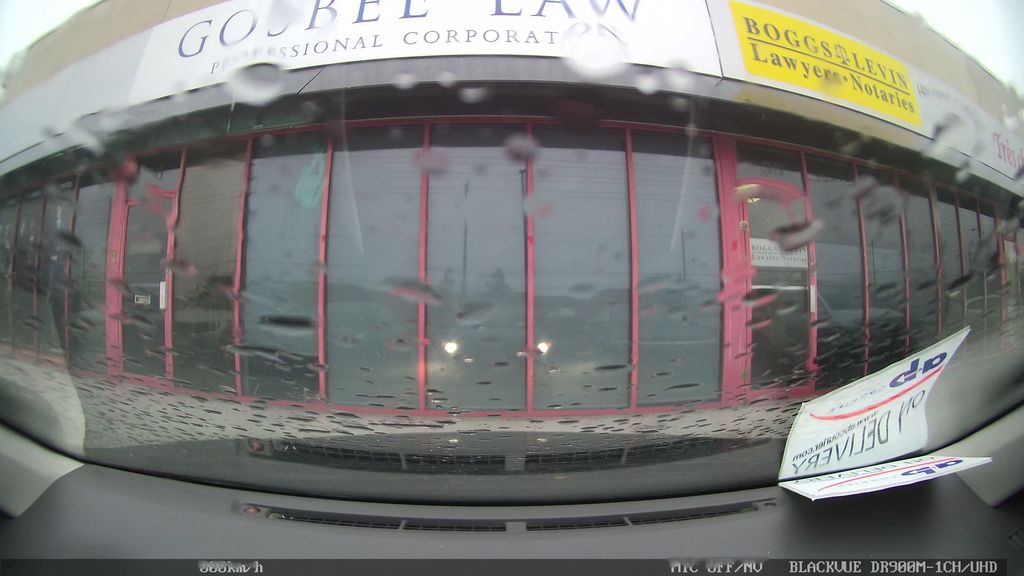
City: toronto